Question: I'm trying to secure a react component with keycloak and so far i've done evrything as it told:
- - -
but at the end i get this error:
> keycloak.init(...).then is not a function
Ive tried to replace login-required by check-sso
here is my code injected in my component:
'''
import Keycloak from 'keycloak-js';
componentDidMount() {
const keycloak = Keycloak('./public/keycloak.json');
keycloak.init({onLoad: 'login-required'}).then(authenticated => {
this.setState({ keycloak: keycloak, authenticated: authenticated })
})
}
render(){
if (this.state.keycloak) {
if (this.state.authenticated)
return (<div className="container text-dark">);
else return (<div>Unable to authenticate!</div>)
}
return (<div>Initializing Keycloak...</div>);
}
'''

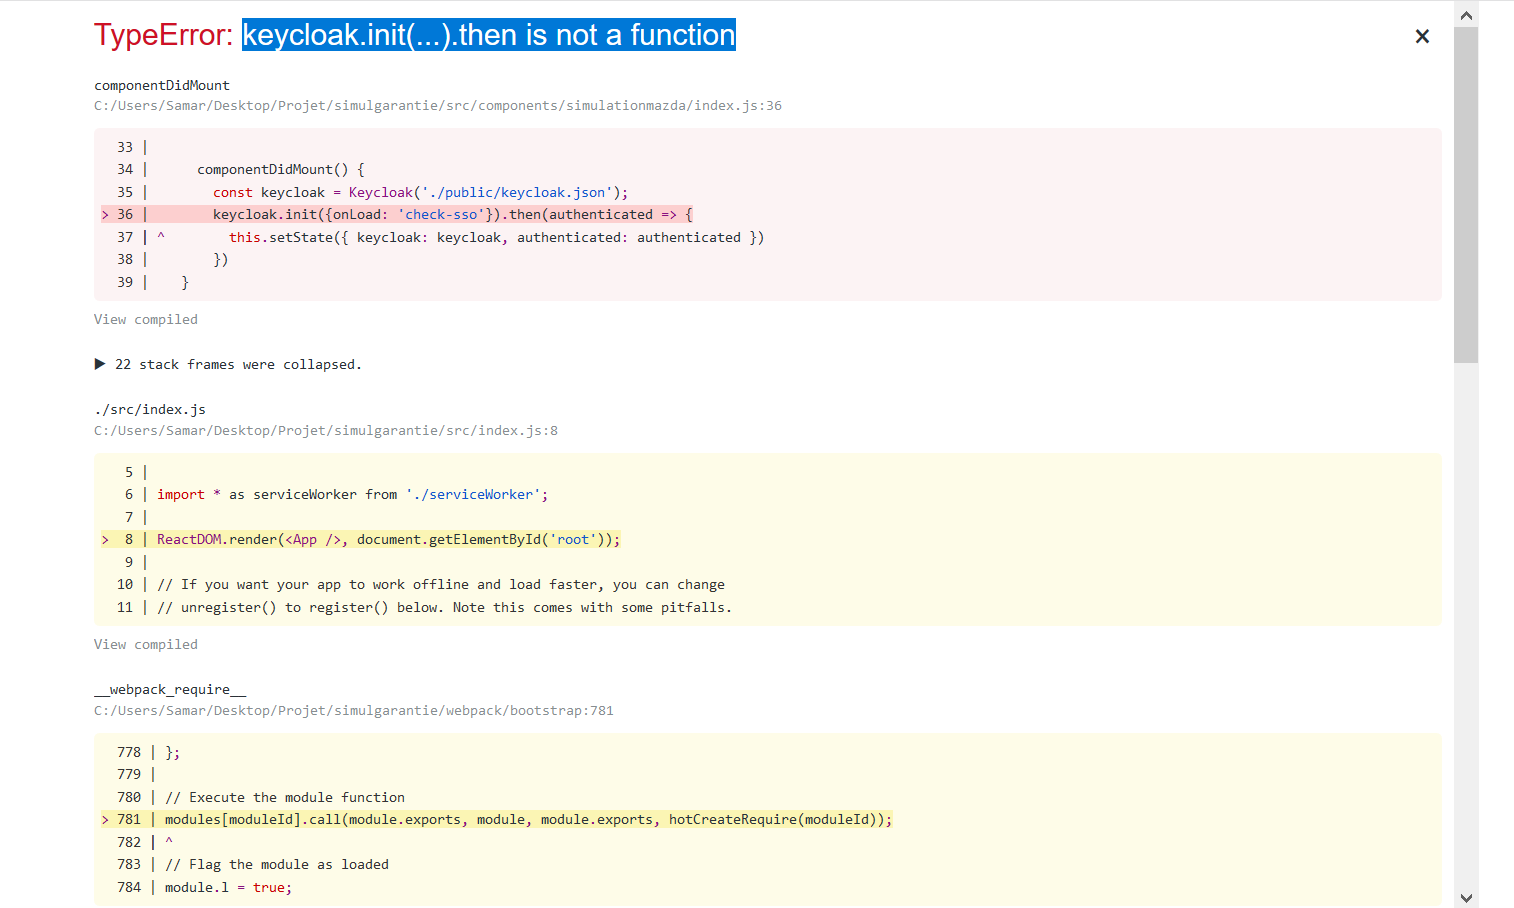
Answer: Instead of :
'const keycloak = Keycloak('./public/keycloak.json');'
Try this:
'const keycloak = Keycloak('/keycloak.json');'
and set to in the init options like this(in your case) :
'keycloak.init({onLoad: 'login-required', promiseType: 'native'}).then(authenticated => { this.setState({ keycloak: keycloak, authenticated: authenticated }) })'